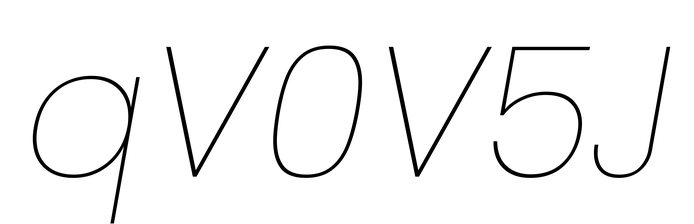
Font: Poppins-ThinItalic